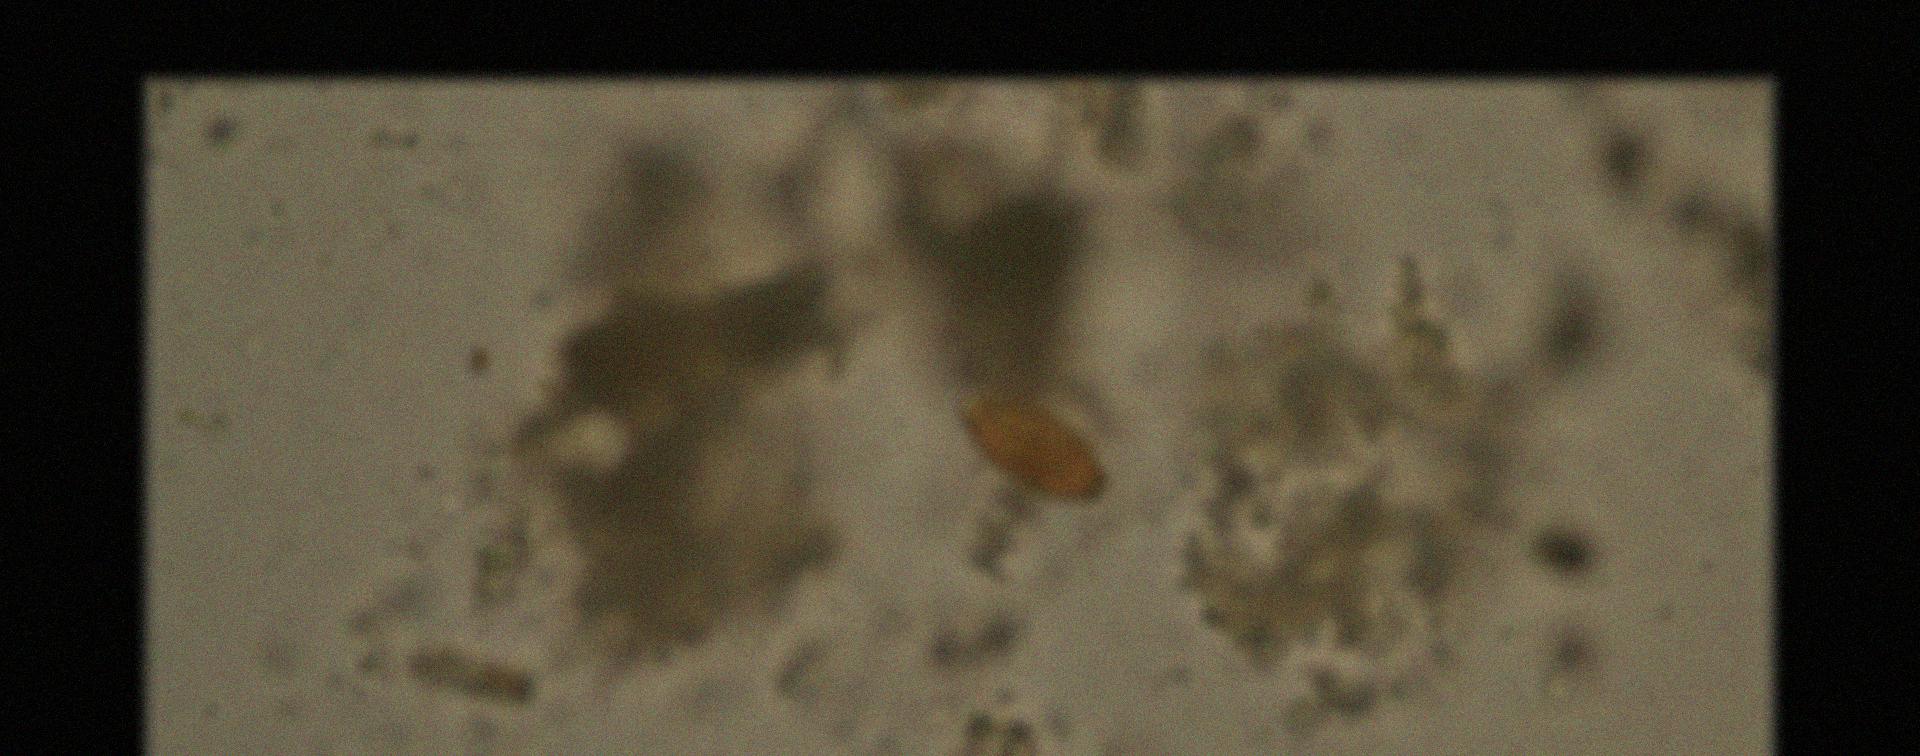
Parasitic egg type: Trichuris trichiura